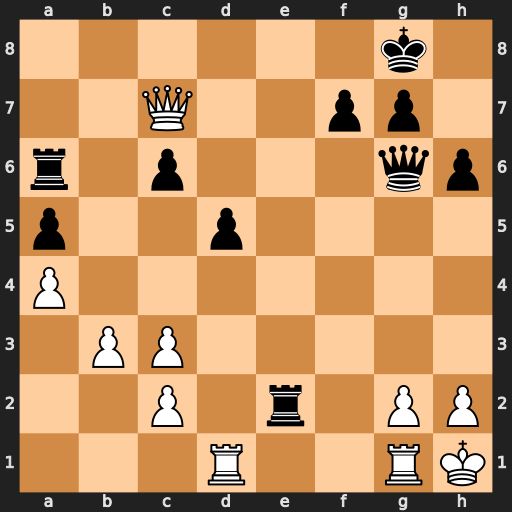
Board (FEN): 6k1/2Q2pp1/r1p3qp/p2p4/P7/1PP5/2P1r1PP/3R2RK
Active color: w
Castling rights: -
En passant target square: -
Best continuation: Qc8+ Kh7 Qxa6